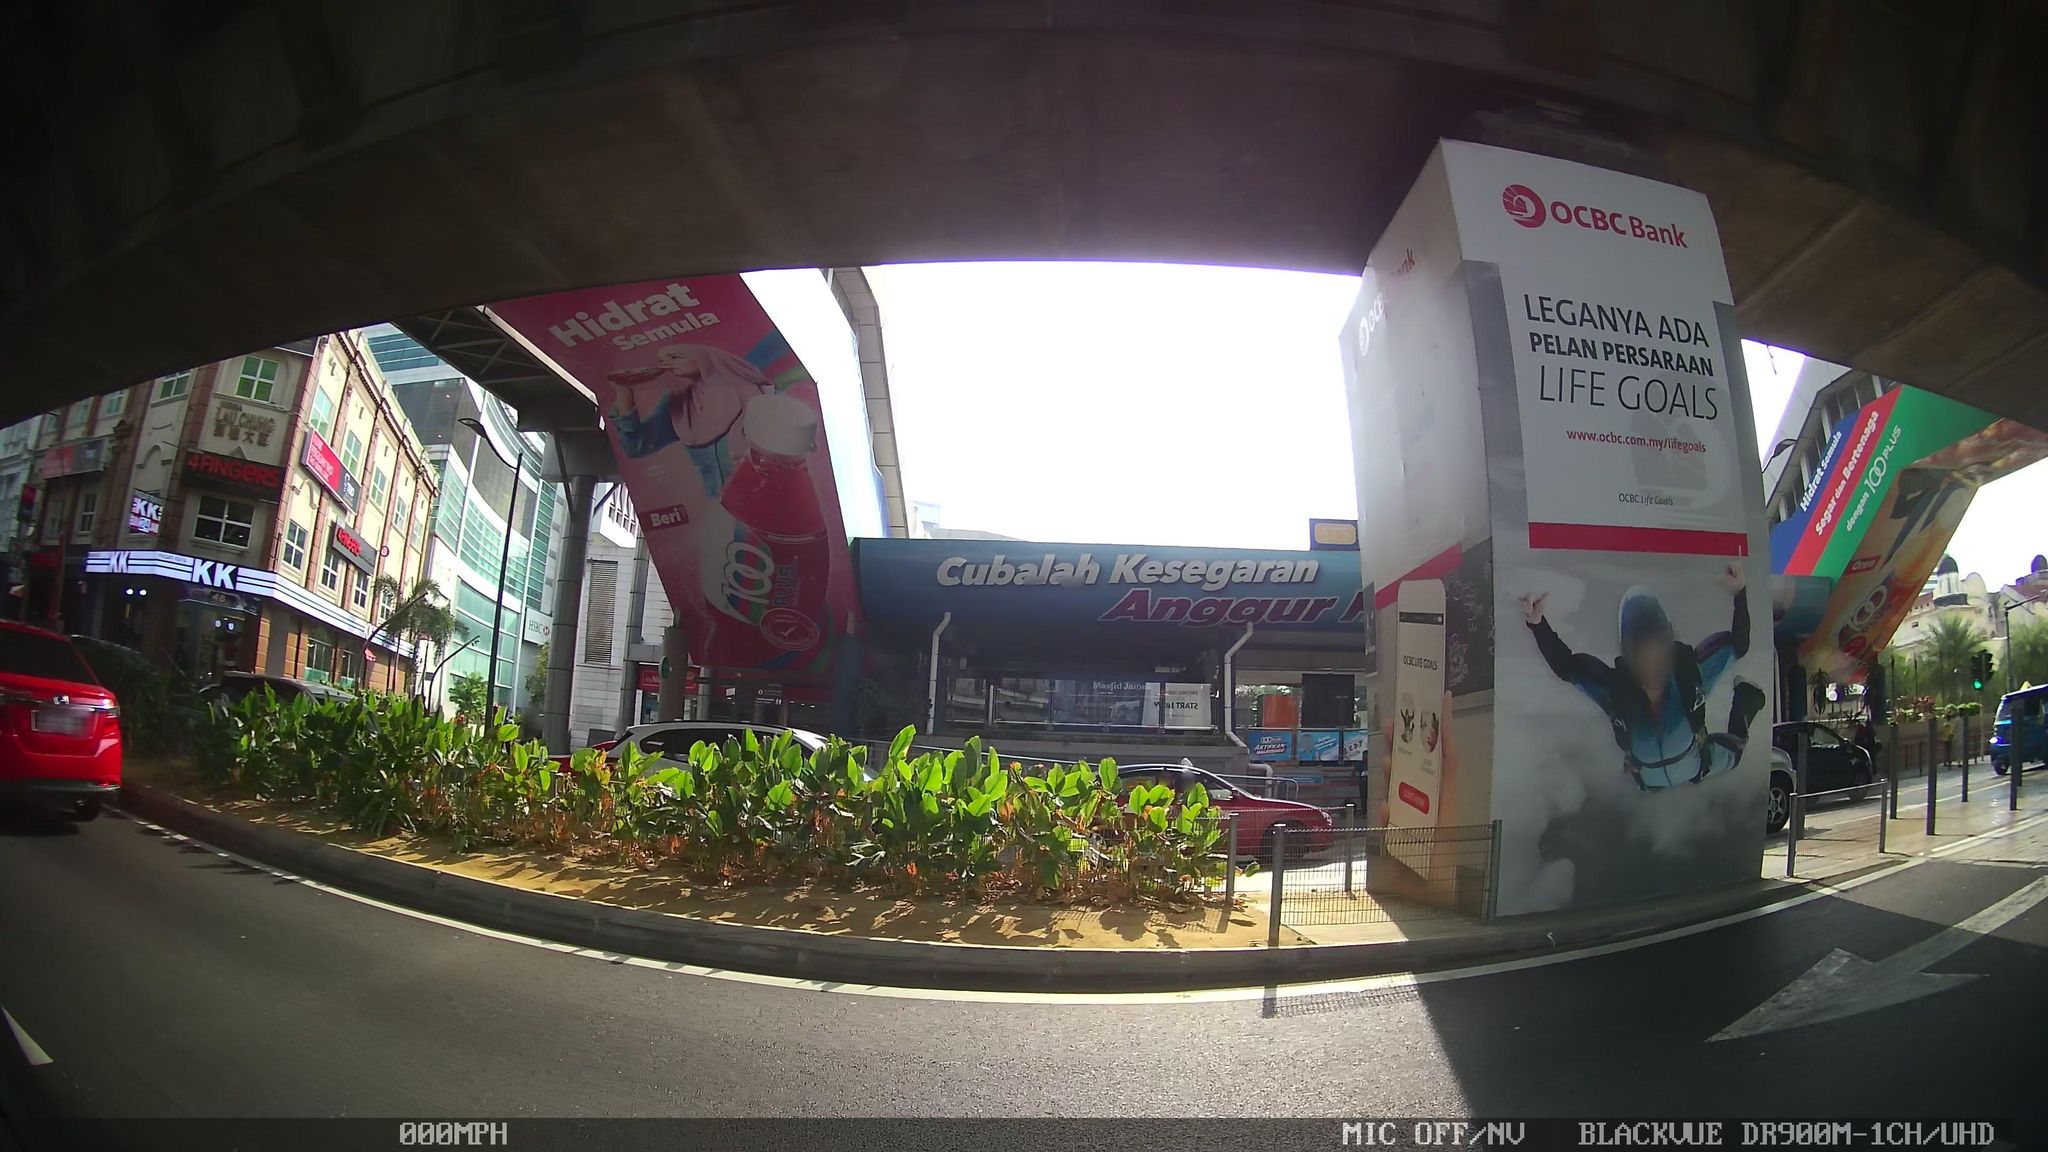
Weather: clear
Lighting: day
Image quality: good
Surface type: driving surface
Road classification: footway, steps, corridor
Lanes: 2
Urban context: urban centre
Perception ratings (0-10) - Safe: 5.65, Lively: 7.51, Beautiful: 4.38, Boring: 1.05, Depressing: 8.35, Wealthy: 7.97